Question: I'm developing the following tutorial: How to create a custom activity in
Workflow Manager 1.0 <URL> in the section where it says drag a httpSend, this did not appear in the Toolbox.

send control doesn't have method GET, and ResponseContent
Any help??
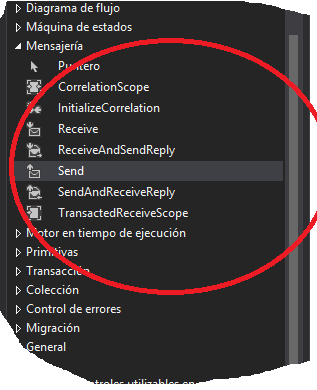
Answer: Workflow Manager tools is not yet supported on Visual Studio 2013. We are still required to use Visual Studio 2012 to develop workflows for the Workflow Manager.
Edit : Seems like Microsoft has finally updated the description of the completed sample code to say that you need to stick with Visual Studio 2012 for WFM development. "WFM workflow authoring using WFM tools in VS 2013 is not supported at this time"
<URL>